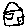
Label: house